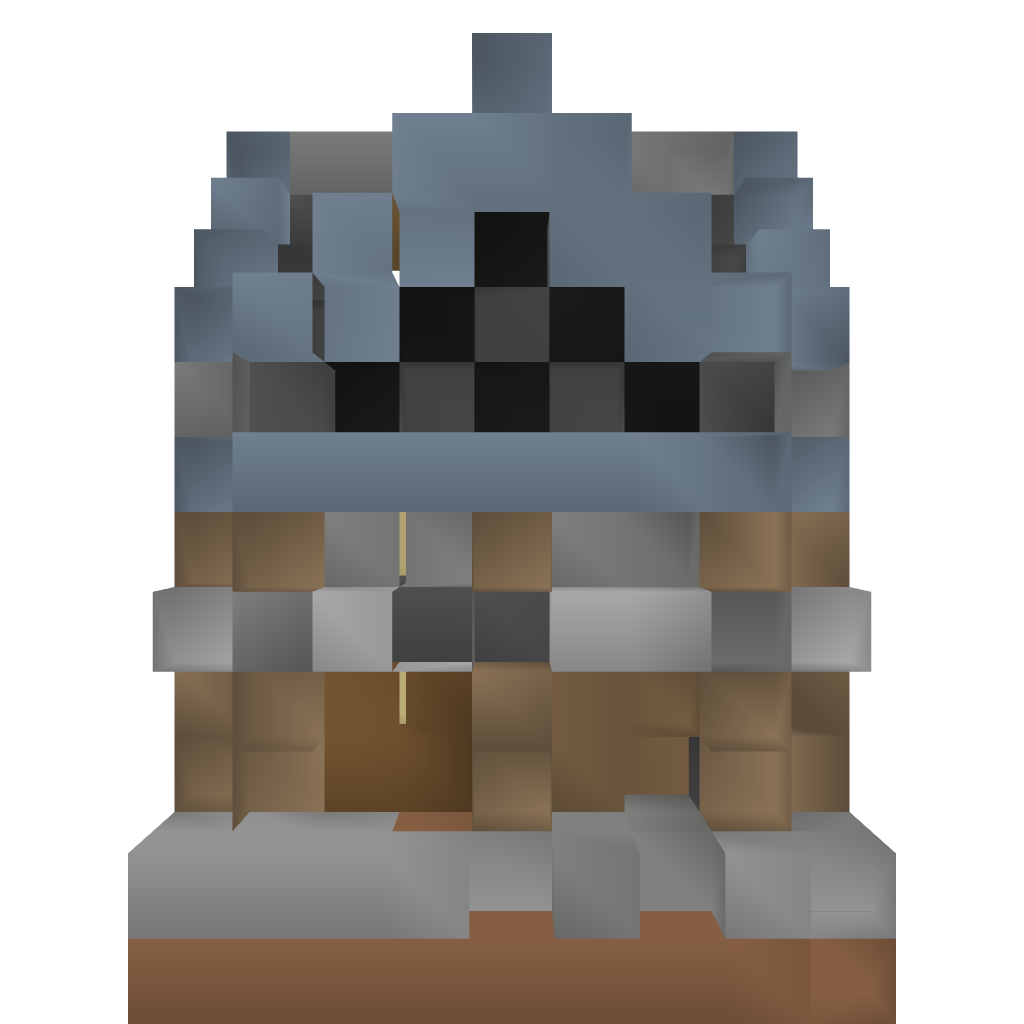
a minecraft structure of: Basic Villager Home